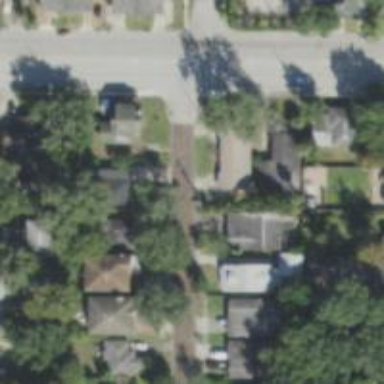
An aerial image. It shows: Residential road with sidewalk on the left.